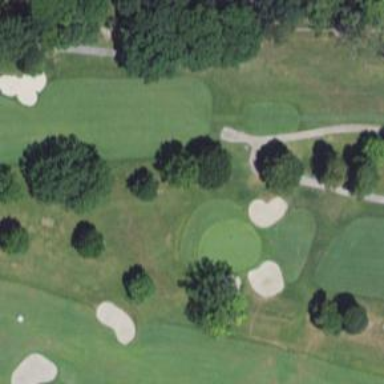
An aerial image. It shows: Golf hole.